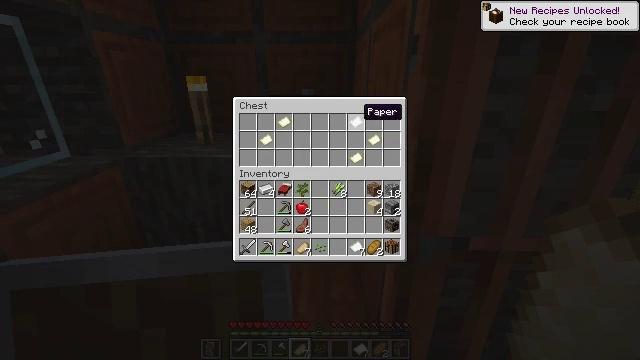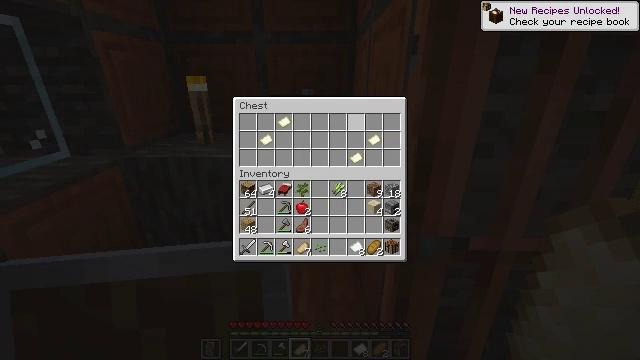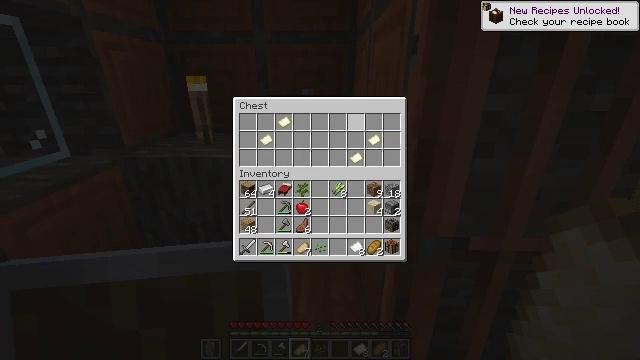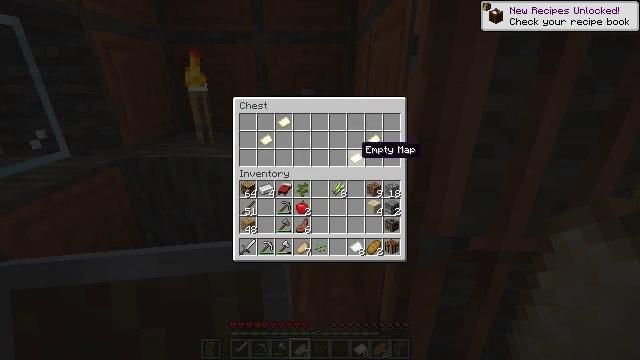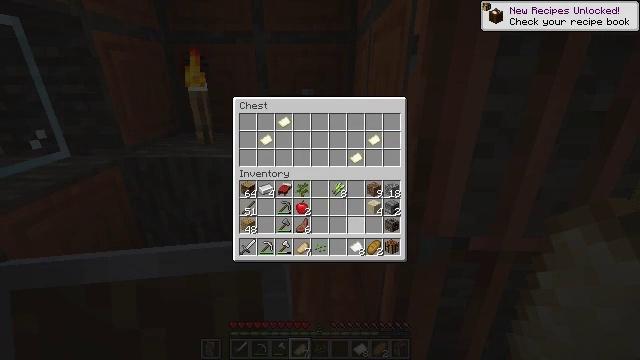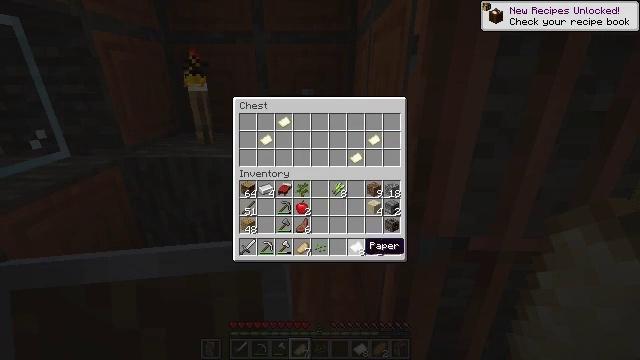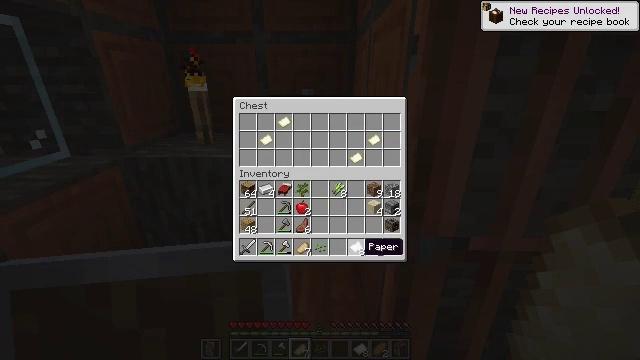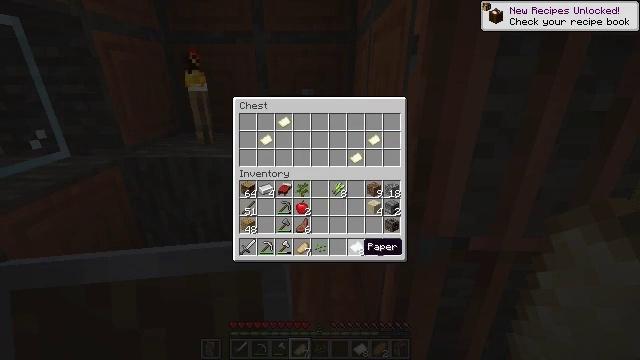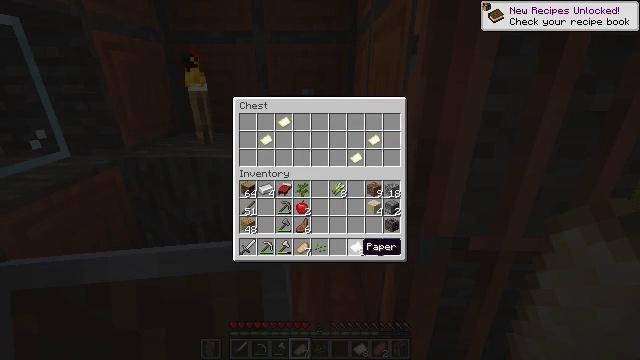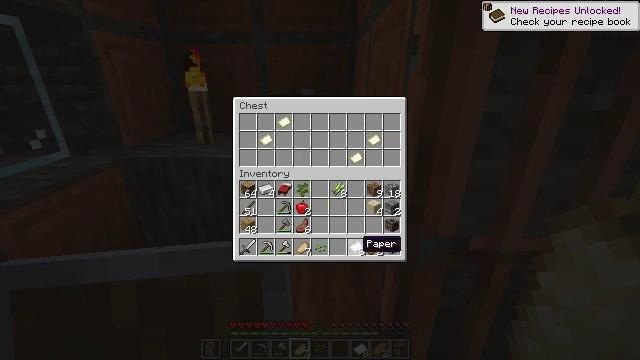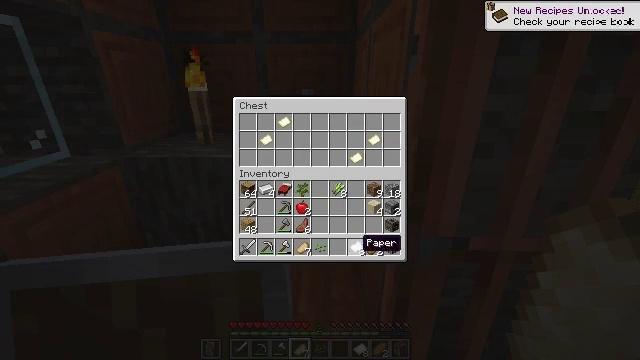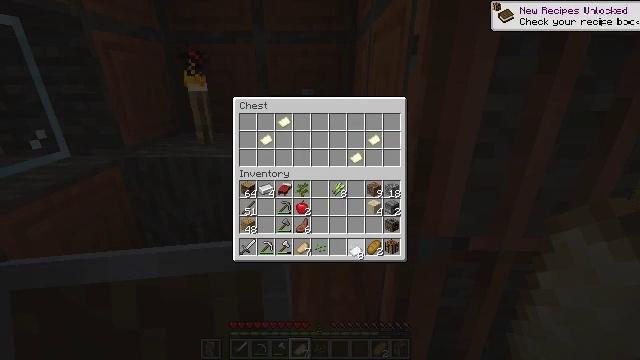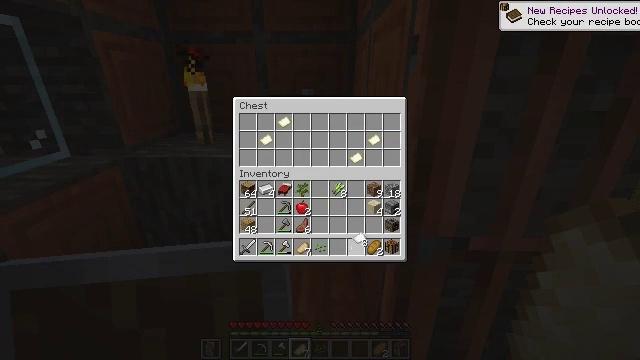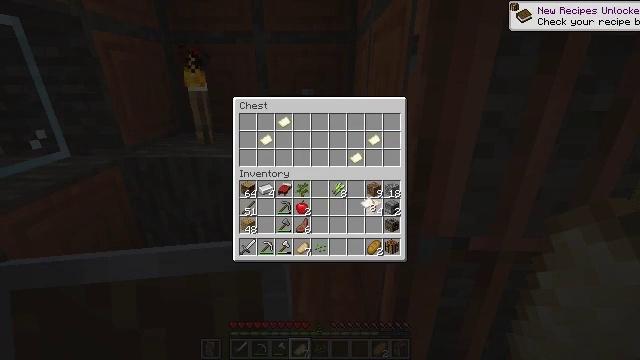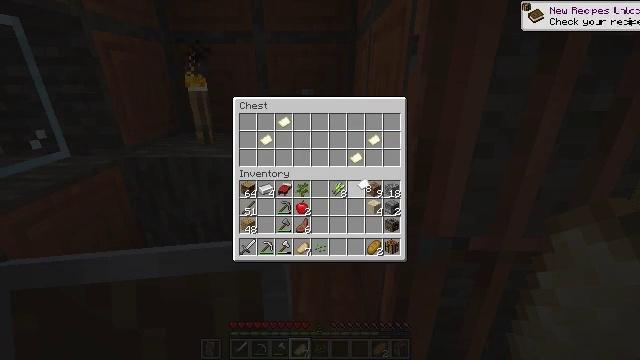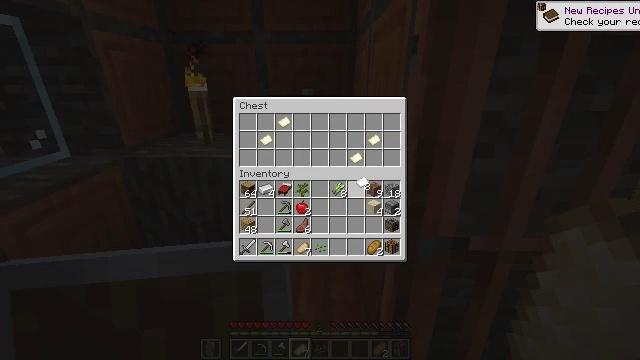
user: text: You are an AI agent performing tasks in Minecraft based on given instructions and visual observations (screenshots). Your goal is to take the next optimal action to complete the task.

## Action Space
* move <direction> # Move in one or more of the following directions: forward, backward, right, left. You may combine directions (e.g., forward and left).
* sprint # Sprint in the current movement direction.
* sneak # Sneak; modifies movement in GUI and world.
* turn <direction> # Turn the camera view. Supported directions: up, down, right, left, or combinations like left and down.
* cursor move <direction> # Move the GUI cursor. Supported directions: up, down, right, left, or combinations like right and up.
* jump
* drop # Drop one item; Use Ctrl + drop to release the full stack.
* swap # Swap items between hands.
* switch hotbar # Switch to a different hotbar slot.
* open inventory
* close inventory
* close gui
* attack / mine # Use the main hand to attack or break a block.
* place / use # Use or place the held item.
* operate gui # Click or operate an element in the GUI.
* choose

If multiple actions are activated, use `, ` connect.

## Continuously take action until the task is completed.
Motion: motion action
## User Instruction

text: Destroy the bookshelf.
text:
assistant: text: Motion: sneak, operate gui
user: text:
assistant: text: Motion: sneak, operate gui
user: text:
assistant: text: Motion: sneak, cursor move down
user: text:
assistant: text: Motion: sneak, cursor move down
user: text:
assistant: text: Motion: sneak, cursor move down
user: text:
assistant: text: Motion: no_op
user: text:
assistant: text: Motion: no_op
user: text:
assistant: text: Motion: no_op
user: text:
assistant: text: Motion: no_op
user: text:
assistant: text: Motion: no_op
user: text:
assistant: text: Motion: operate gui
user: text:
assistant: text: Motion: cursor move up, operate gui
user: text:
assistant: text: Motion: cursor move right and up
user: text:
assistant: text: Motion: cursor move up
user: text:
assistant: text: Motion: no_op
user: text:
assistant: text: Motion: no_op
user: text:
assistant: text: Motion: no_op
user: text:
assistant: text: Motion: cursor move left
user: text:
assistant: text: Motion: cursor move left
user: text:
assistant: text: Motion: operate gui
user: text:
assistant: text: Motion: operate gui
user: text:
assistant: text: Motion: operate gui
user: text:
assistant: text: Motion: no_op
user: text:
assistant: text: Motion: no_op
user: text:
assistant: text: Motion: no_op
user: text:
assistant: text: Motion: no_op
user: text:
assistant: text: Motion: no_op
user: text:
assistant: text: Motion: cursor move right
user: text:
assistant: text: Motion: cursor move right
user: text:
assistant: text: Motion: cursor move right and down